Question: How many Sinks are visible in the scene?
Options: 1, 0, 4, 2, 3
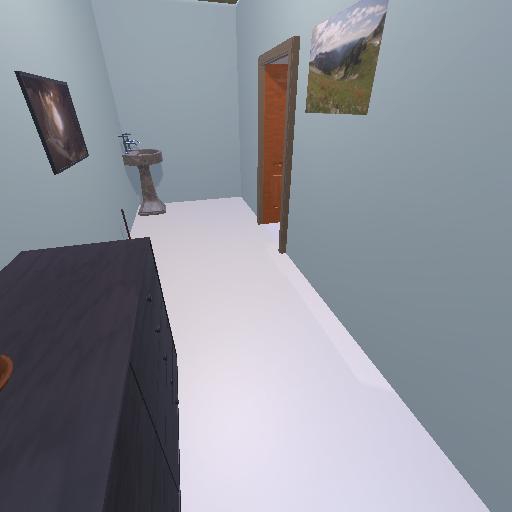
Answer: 1